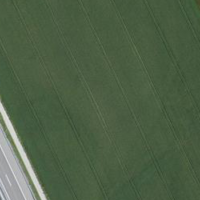
EUNIS habitat code: 57
Species observed at this site:
Buteo buteo